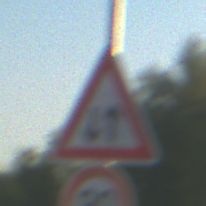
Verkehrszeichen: Gegenverkehr
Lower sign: Geschwindigkeit80
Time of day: SunriseSunset
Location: Outdoor (RoadRail)
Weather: Clear
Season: NotSpecified
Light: Natural